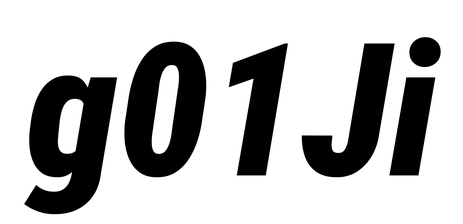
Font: Roboto-Italic_Condensed_Black_Italic